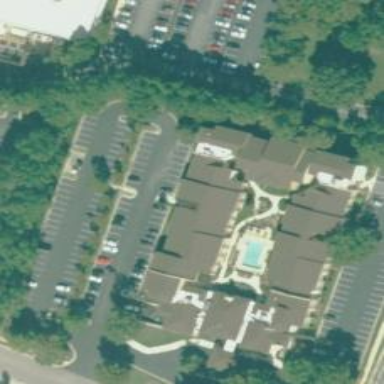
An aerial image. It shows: Hotel located within retail area.